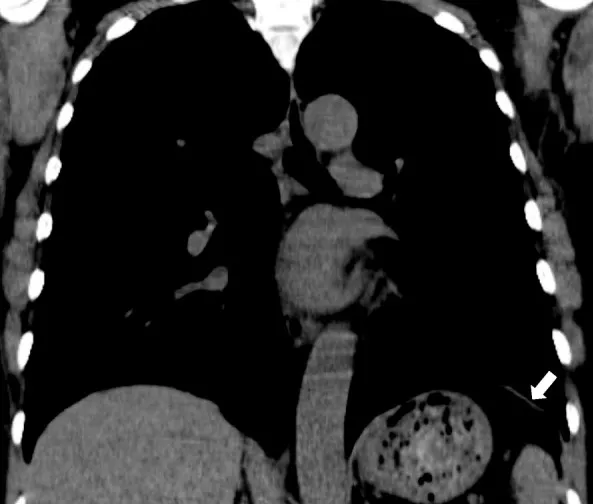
Coronal image with non-contrast chest CT scan shows a focal non-calcified plaque on the left hemidiaphragm.
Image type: radiology (ct)